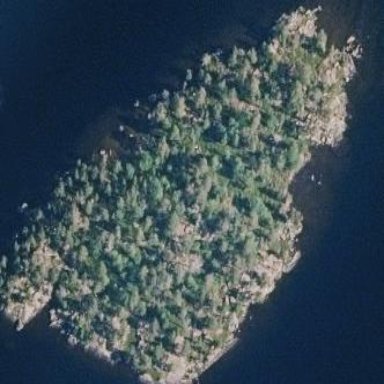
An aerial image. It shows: Islet.